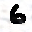
Label: 6